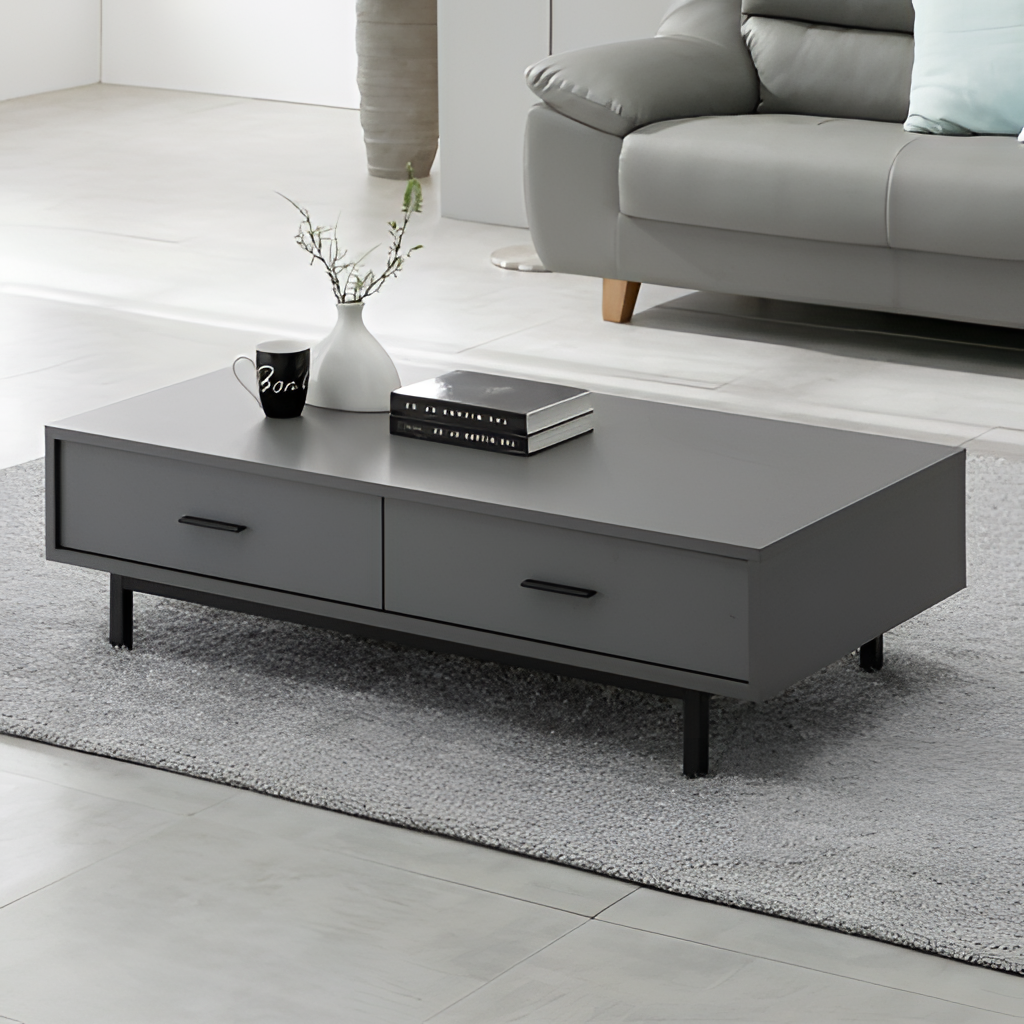
gray wood coffee table, living room, contemporary, paint wallpaper, with solid pattern, gray tile flooring, with large square pattern